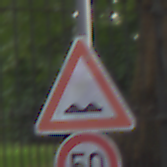
Verkehrszeichen: UnebeneFahrbahn
Zusatzzeichen unten: Geschwindigkeit50
Umgebung: Outdoor, Urban
Tageszeit: MorningAfternoon
Wetter: Overcast
Licht: Natural
Jahreszeit: NotSpecified
Kontrast: LowContrast